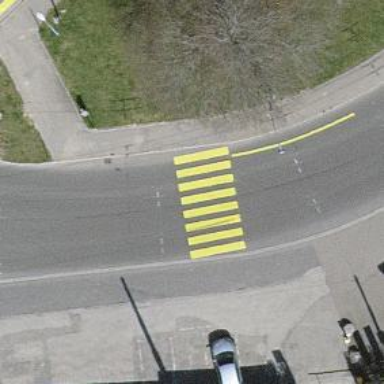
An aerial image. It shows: Zebra crossing on the road.